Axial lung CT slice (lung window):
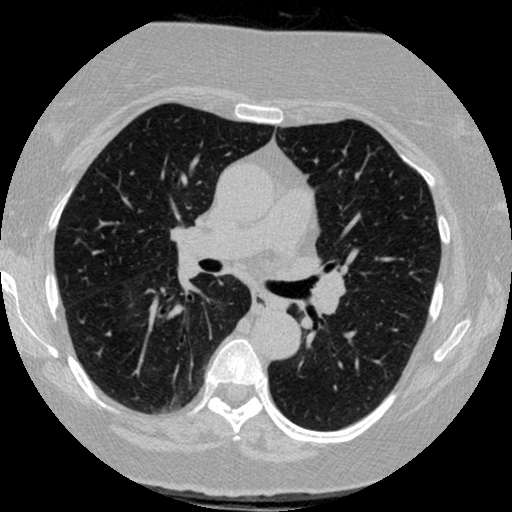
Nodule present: no